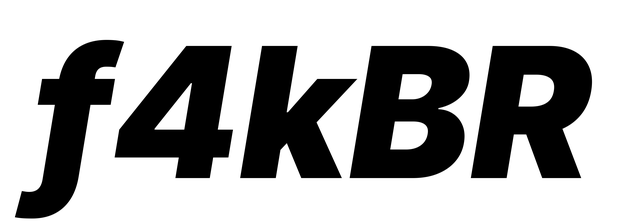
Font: Inter-Italic_Black_Italic